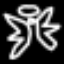
Label: angel